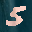
Label: 5